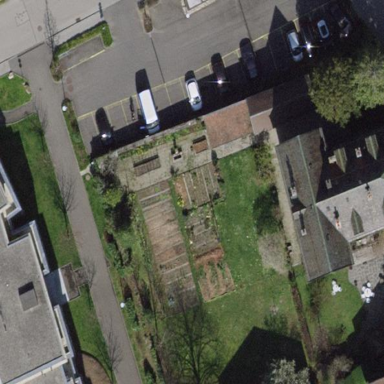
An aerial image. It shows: Garden that is leisure land.